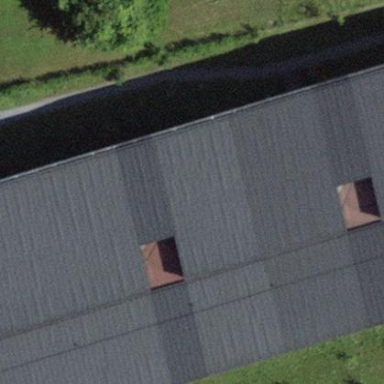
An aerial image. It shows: School building.